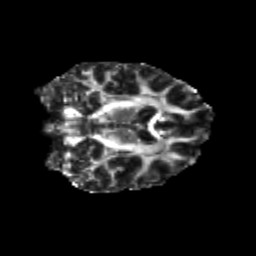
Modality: FA
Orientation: coronal
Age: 26
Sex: female
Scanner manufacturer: siemens
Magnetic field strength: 3 T
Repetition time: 3.5 s
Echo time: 0.104 s